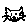
Label: cat